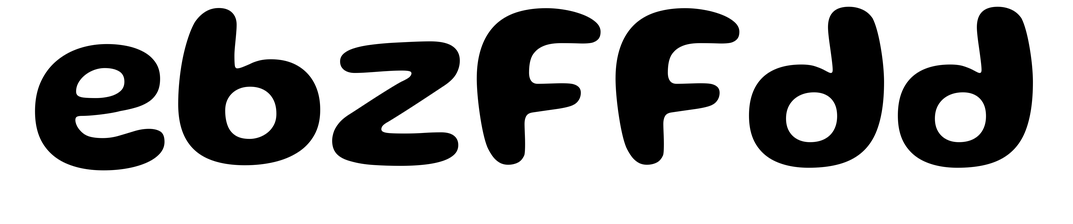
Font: Gluten_SemiBold